Question: ## Technical Details
C#, ASP.NET 4, MVC 3, SQL backend, ADO.NET (edmx)
## Background/Context
I have been using MVC for a few years now and know how to effectively use the pattern in .NET; however, I have never used .NET's native view model generation (i.e. "Create new Controller" with scaffolding and auto-generated CRUD views).
Generally, I like to create POCO's on my own, package them following my own model patterns, and then create the views on my own. Today, however, I have a need to rapidly prototype something and I am leaning on .NET's automation/templates to help me get things done quickly.
I have generated this entity model:

From this, I am able to auto generate simple controllers and forms.
## The Problem
Please take a look at the "flow_product" entity. You will notice that it has a one-to-many relationship with the "optionGroup" entity. Therefore, I would expect to have a check box list generated with the "Edit/Create" view models to handle this association. Instead, all I see when I let .NET handle the generation of the view are fields for 'name' and 'description'.
Am I missing something here? Thanks!
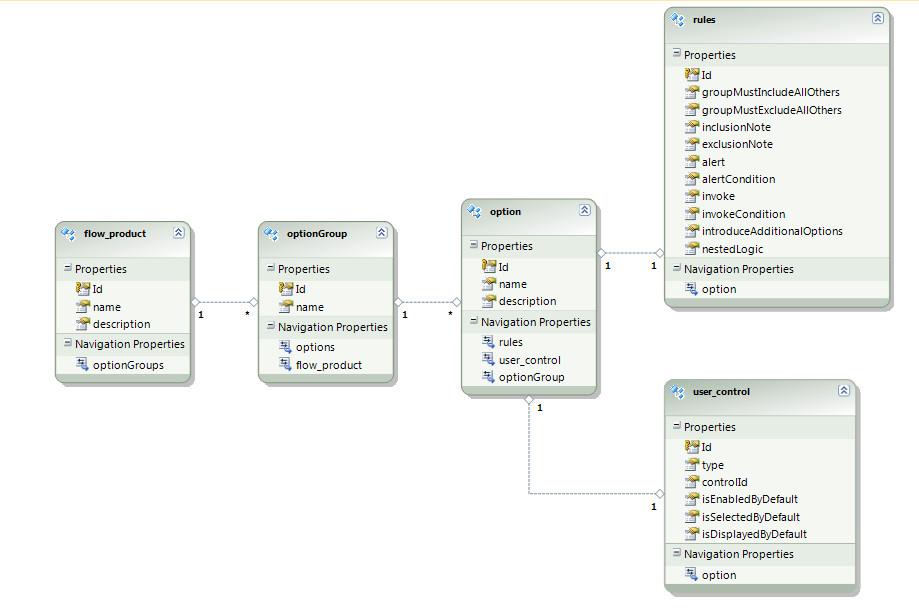
Answer: You can create new t4 templates for making edit and detail pages etc. for your strongly typed classes and make them available in the create view wizard by dropping them in a folder in your vs2010 folder under your profile but nothing comes OoTB like you described.
if you're just mocking up a prototype you could look at the dynamic data website project. Not sure if it's still in 2010 though.